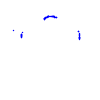
Particle: kaon